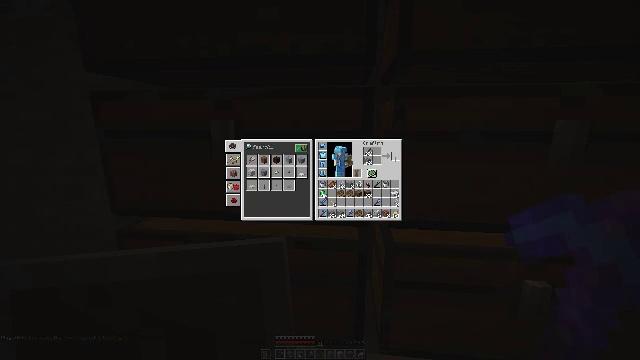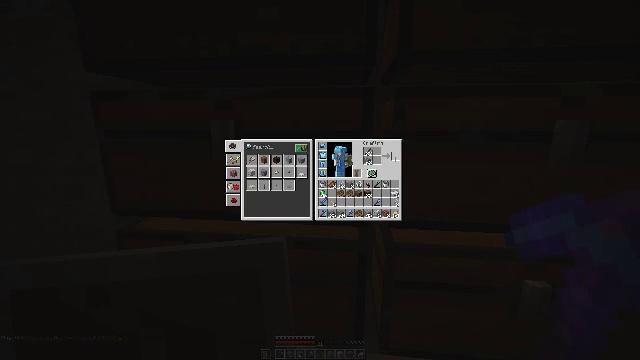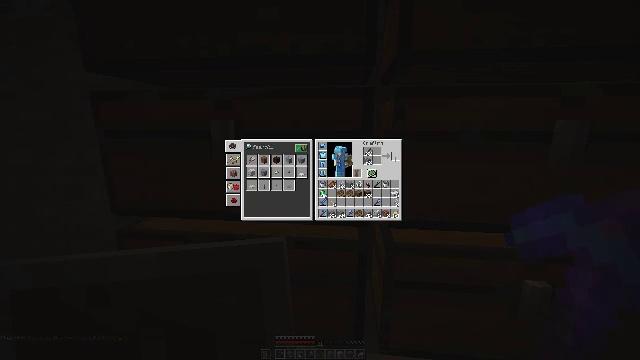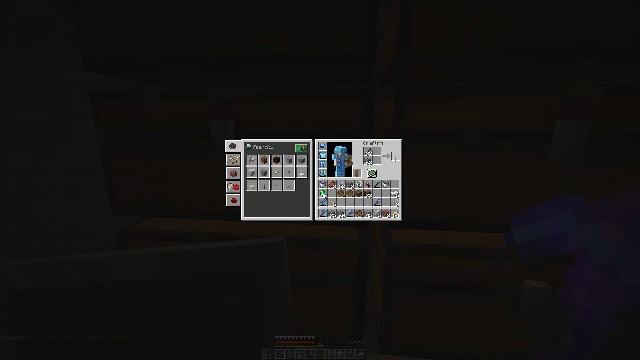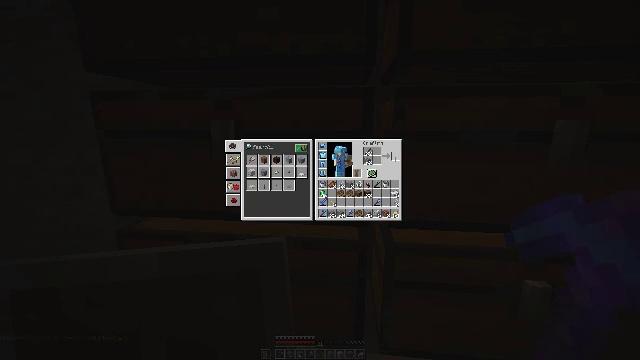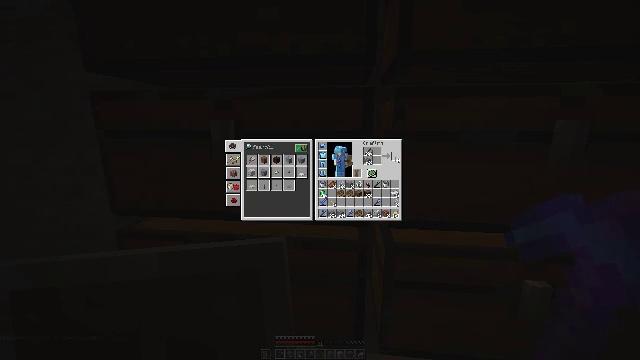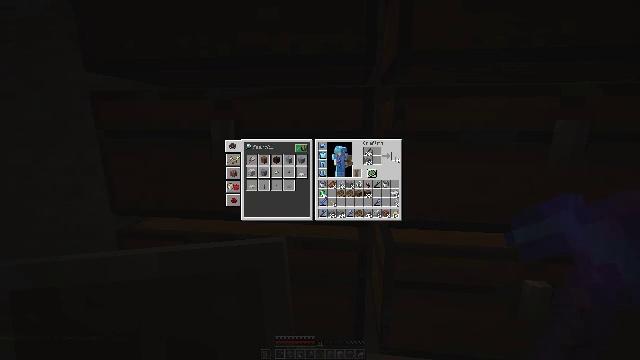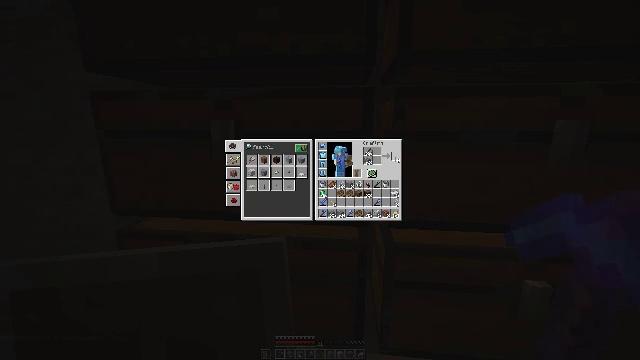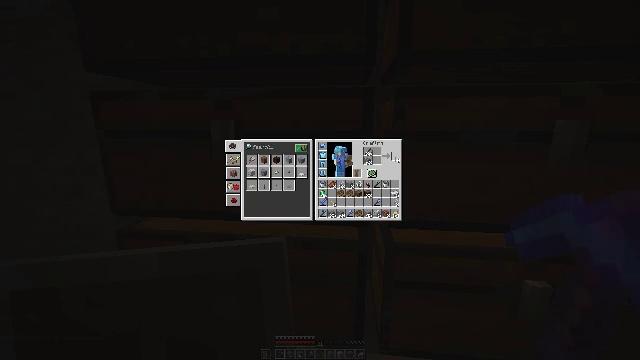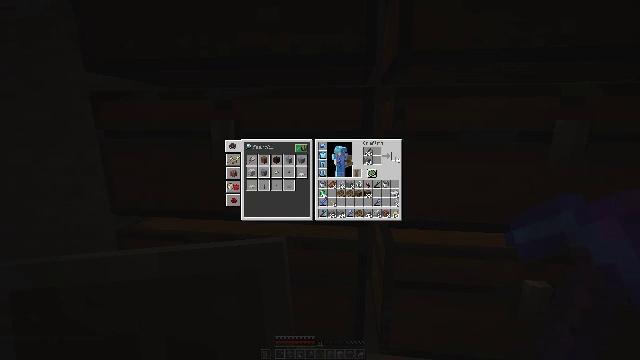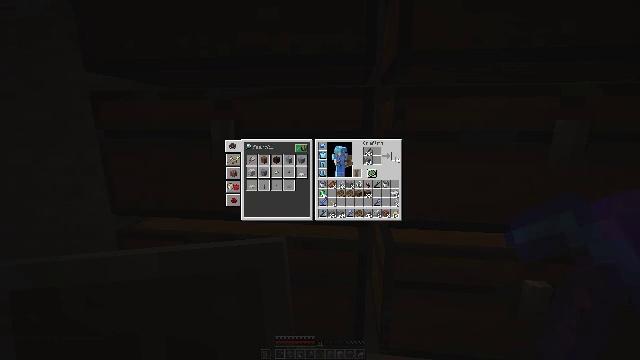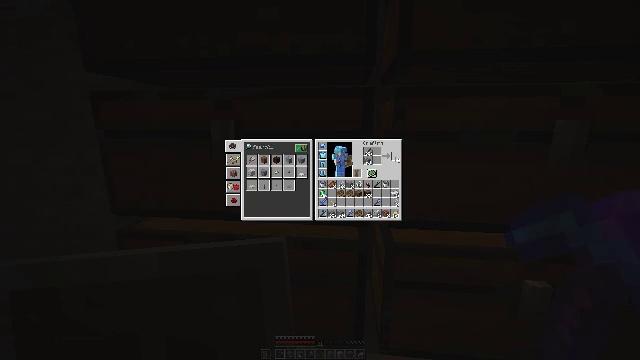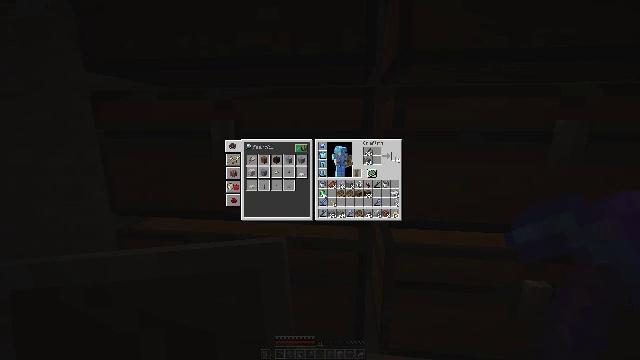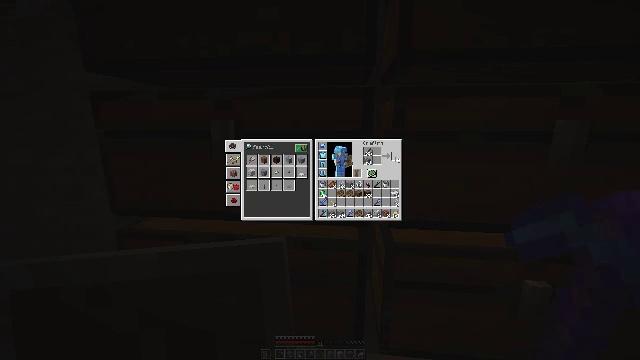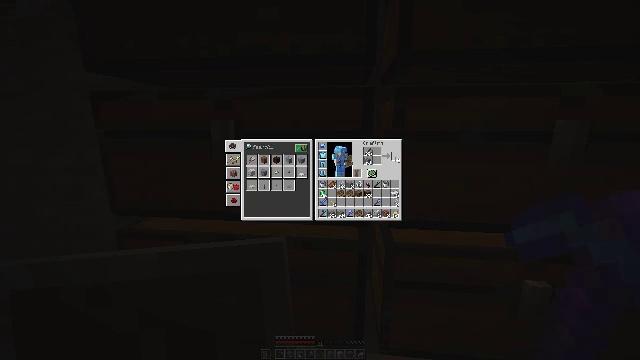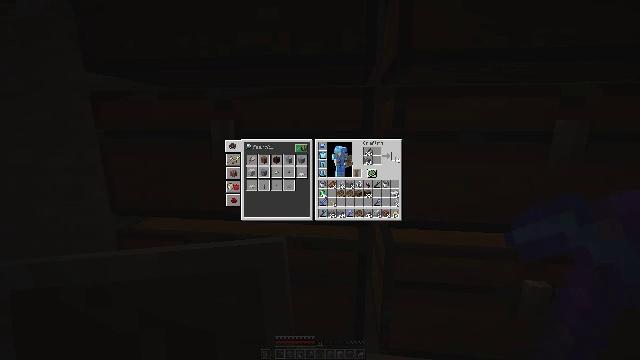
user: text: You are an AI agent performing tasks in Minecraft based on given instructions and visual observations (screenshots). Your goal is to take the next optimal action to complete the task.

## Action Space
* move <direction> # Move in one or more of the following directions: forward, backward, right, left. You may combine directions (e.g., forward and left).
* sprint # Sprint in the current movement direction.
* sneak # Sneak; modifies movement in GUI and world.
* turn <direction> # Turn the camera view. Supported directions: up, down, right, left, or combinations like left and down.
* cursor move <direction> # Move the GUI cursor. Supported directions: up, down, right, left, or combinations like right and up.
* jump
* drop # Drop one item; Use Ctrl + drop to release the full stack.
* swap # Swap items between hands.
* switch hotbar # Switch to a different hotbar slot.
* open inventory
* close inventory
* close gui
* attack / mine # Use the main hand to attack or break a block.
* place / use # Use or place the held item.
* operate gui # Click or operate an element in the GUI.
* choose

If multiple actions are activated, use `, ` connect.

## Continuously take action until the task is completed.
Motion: motion action
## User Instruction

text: Combine the required materials to craft a lever.
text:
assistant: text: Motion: no_op
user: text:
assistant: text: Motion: attack / mine
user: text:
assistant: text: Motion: attack / mine
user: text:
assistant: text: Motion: attack / mine
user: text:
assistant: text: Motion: no_op
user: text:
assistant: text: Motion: attack / mine
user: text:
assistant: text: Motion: attack / mine
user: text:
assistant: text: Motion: attack / mine
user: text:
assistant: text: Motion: no_op
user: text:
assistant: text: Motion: attack / mine
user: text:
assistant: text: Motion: attack / mine
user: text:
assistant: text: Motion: no_op
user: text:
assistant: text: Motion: attack / mine
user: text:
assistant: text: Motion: attack / mine
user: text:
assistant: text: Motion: attack / mine
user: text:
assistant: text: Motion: attack / mine
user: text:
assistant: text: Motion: attack / mine
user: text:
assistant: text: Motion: attack / mine
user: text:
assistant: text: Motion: no_op
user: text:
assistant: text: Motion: attack / mine
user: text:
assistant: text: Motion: attack / mine
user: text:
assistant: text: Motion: attack / mine
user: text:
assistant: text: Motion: attack / mine
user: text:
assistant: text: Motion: attack / mine
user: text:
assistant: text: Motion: attack / mine
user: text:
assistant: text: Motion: no_op
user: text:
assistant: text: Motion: attack / mine
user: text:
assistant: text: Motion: attack / mine
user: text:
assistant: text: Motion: attack / mine
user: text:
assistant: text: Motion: attack / mine